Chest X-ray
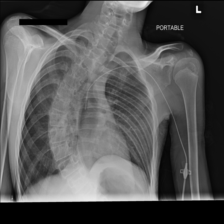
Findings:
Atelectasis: negative
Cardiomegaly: negative
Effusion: negative
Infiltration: positive
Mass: negative
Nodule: negative
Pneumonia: negative
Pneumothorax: negative
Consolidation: negative
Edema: negative
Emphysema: negative
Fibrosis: negative
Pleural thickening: negative
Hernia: negative